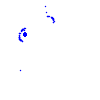
Particle: pion